Interaction volume radius: 10 \u00c5
Interaction volume height: 30 \u00c5
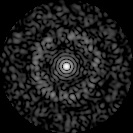
Disorder parameter: 0.8427